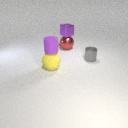
small purple rubber cylinder above large yellow rubber sphere